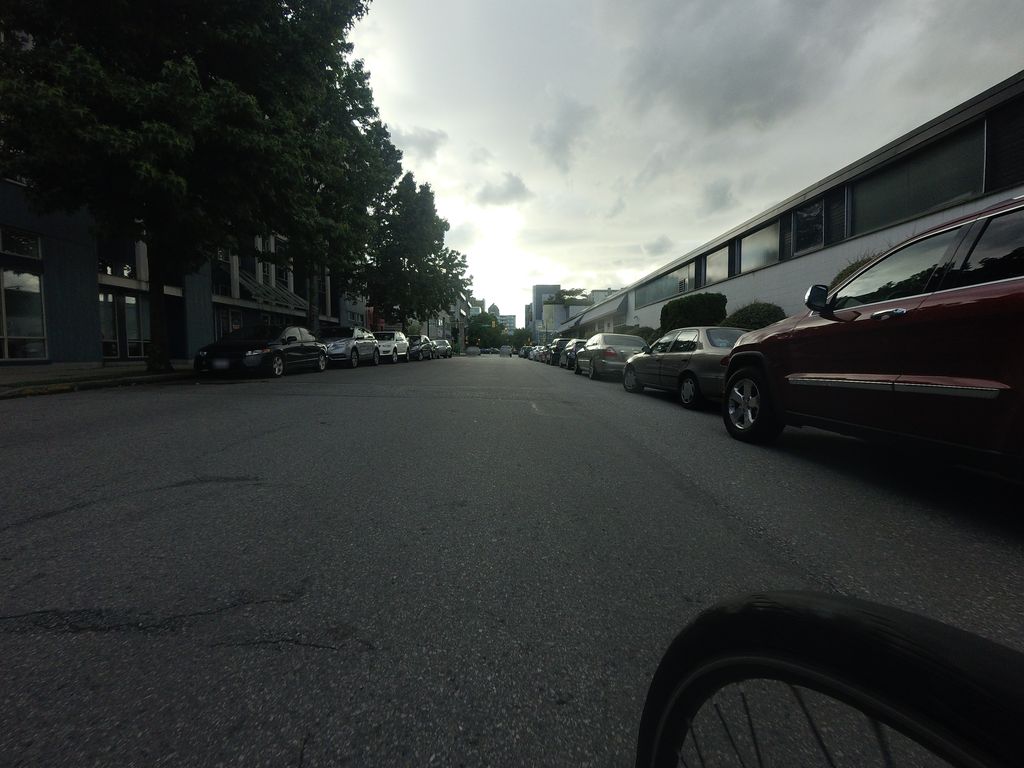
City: vancouver